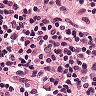
Metastatic tissue present: no